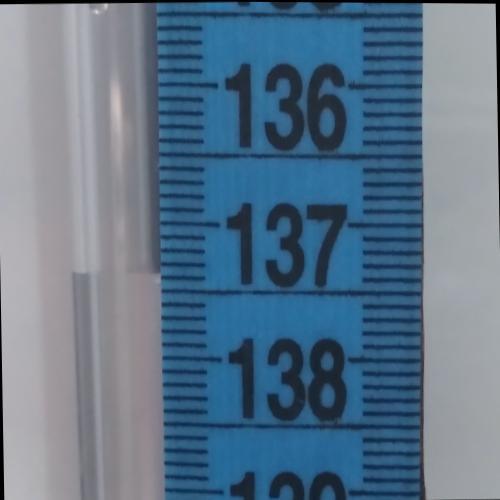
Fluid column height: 137.4 cm